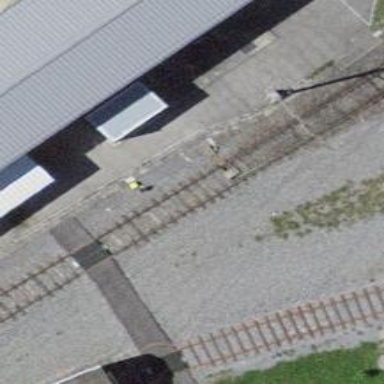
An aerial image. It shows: Railway yard with one track. The railway is electrified with contact line.